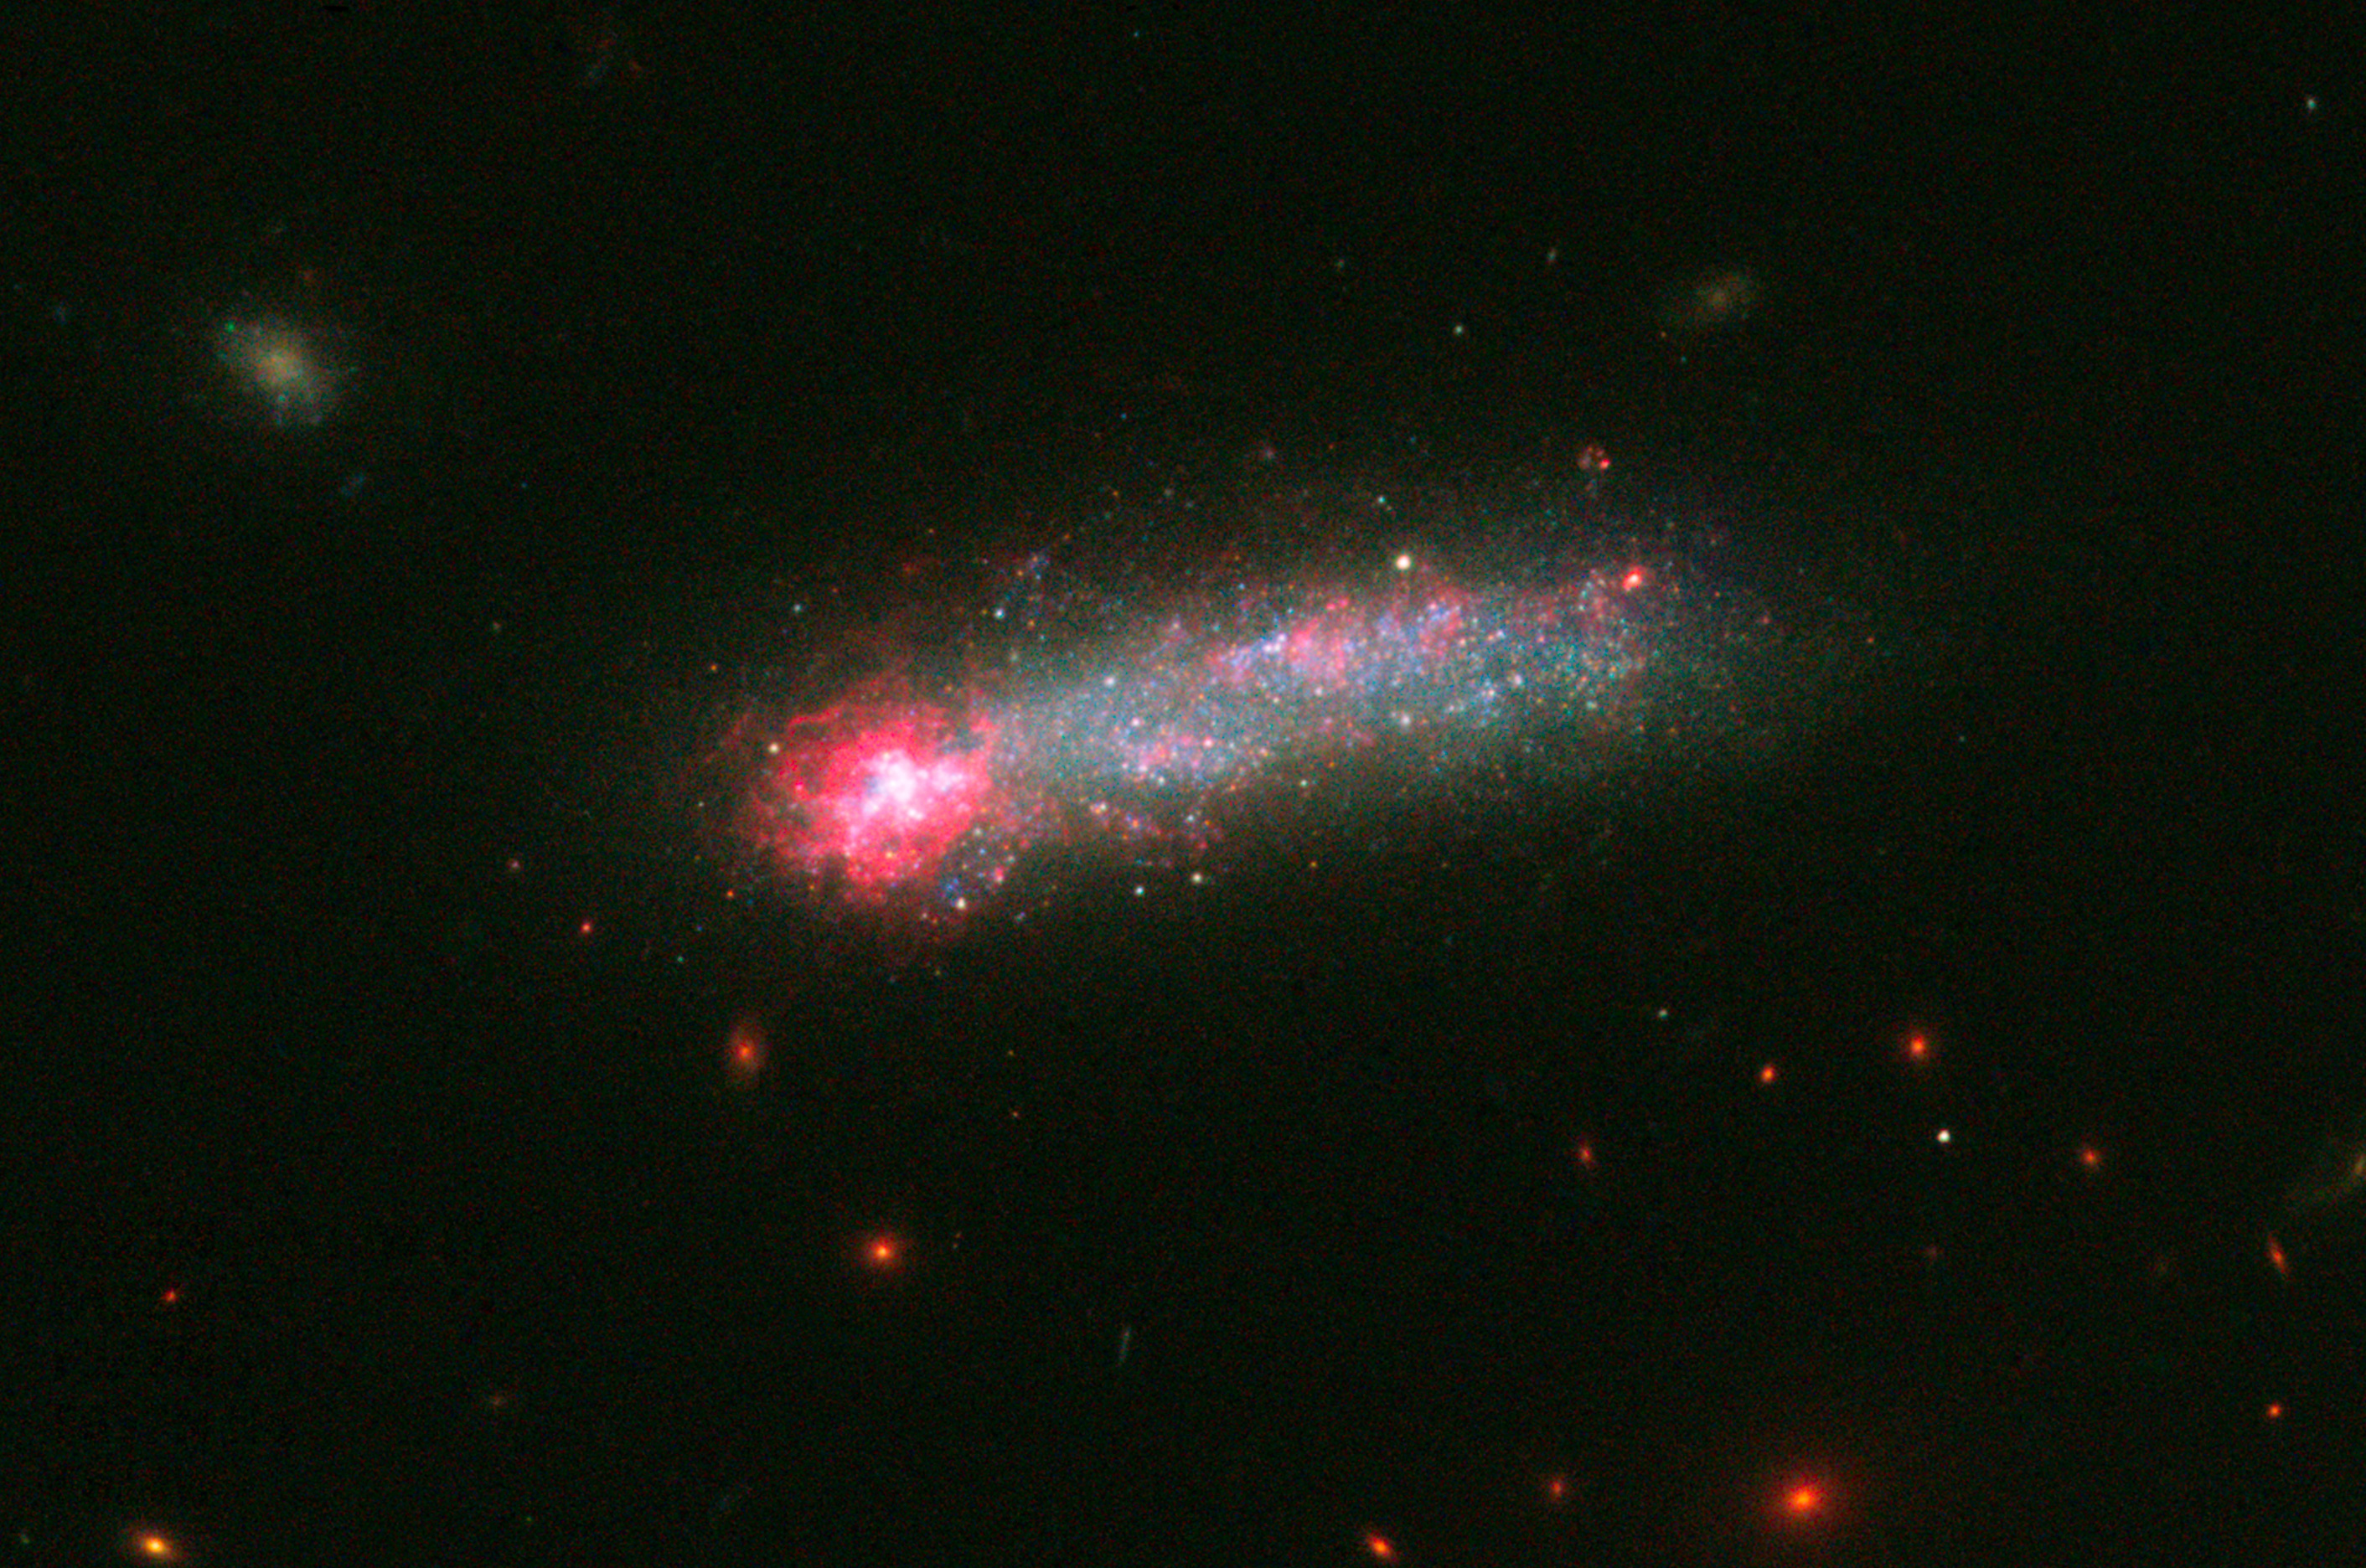
Hubble Reveals Stellar Fireworks in ‘Skyrocket’ Galaxy Hubble Reveals Stellar Fireworks in ‘Skyrocket’ Galaxy, nasa, galaxy, hubble, nasagoddard